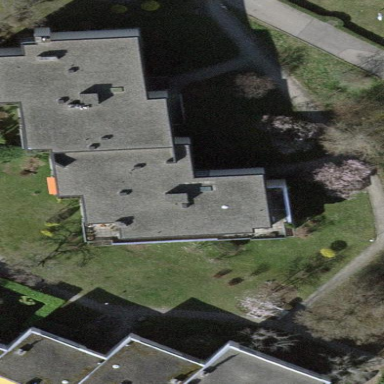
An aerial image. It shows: Flat roofed building.